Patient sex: M
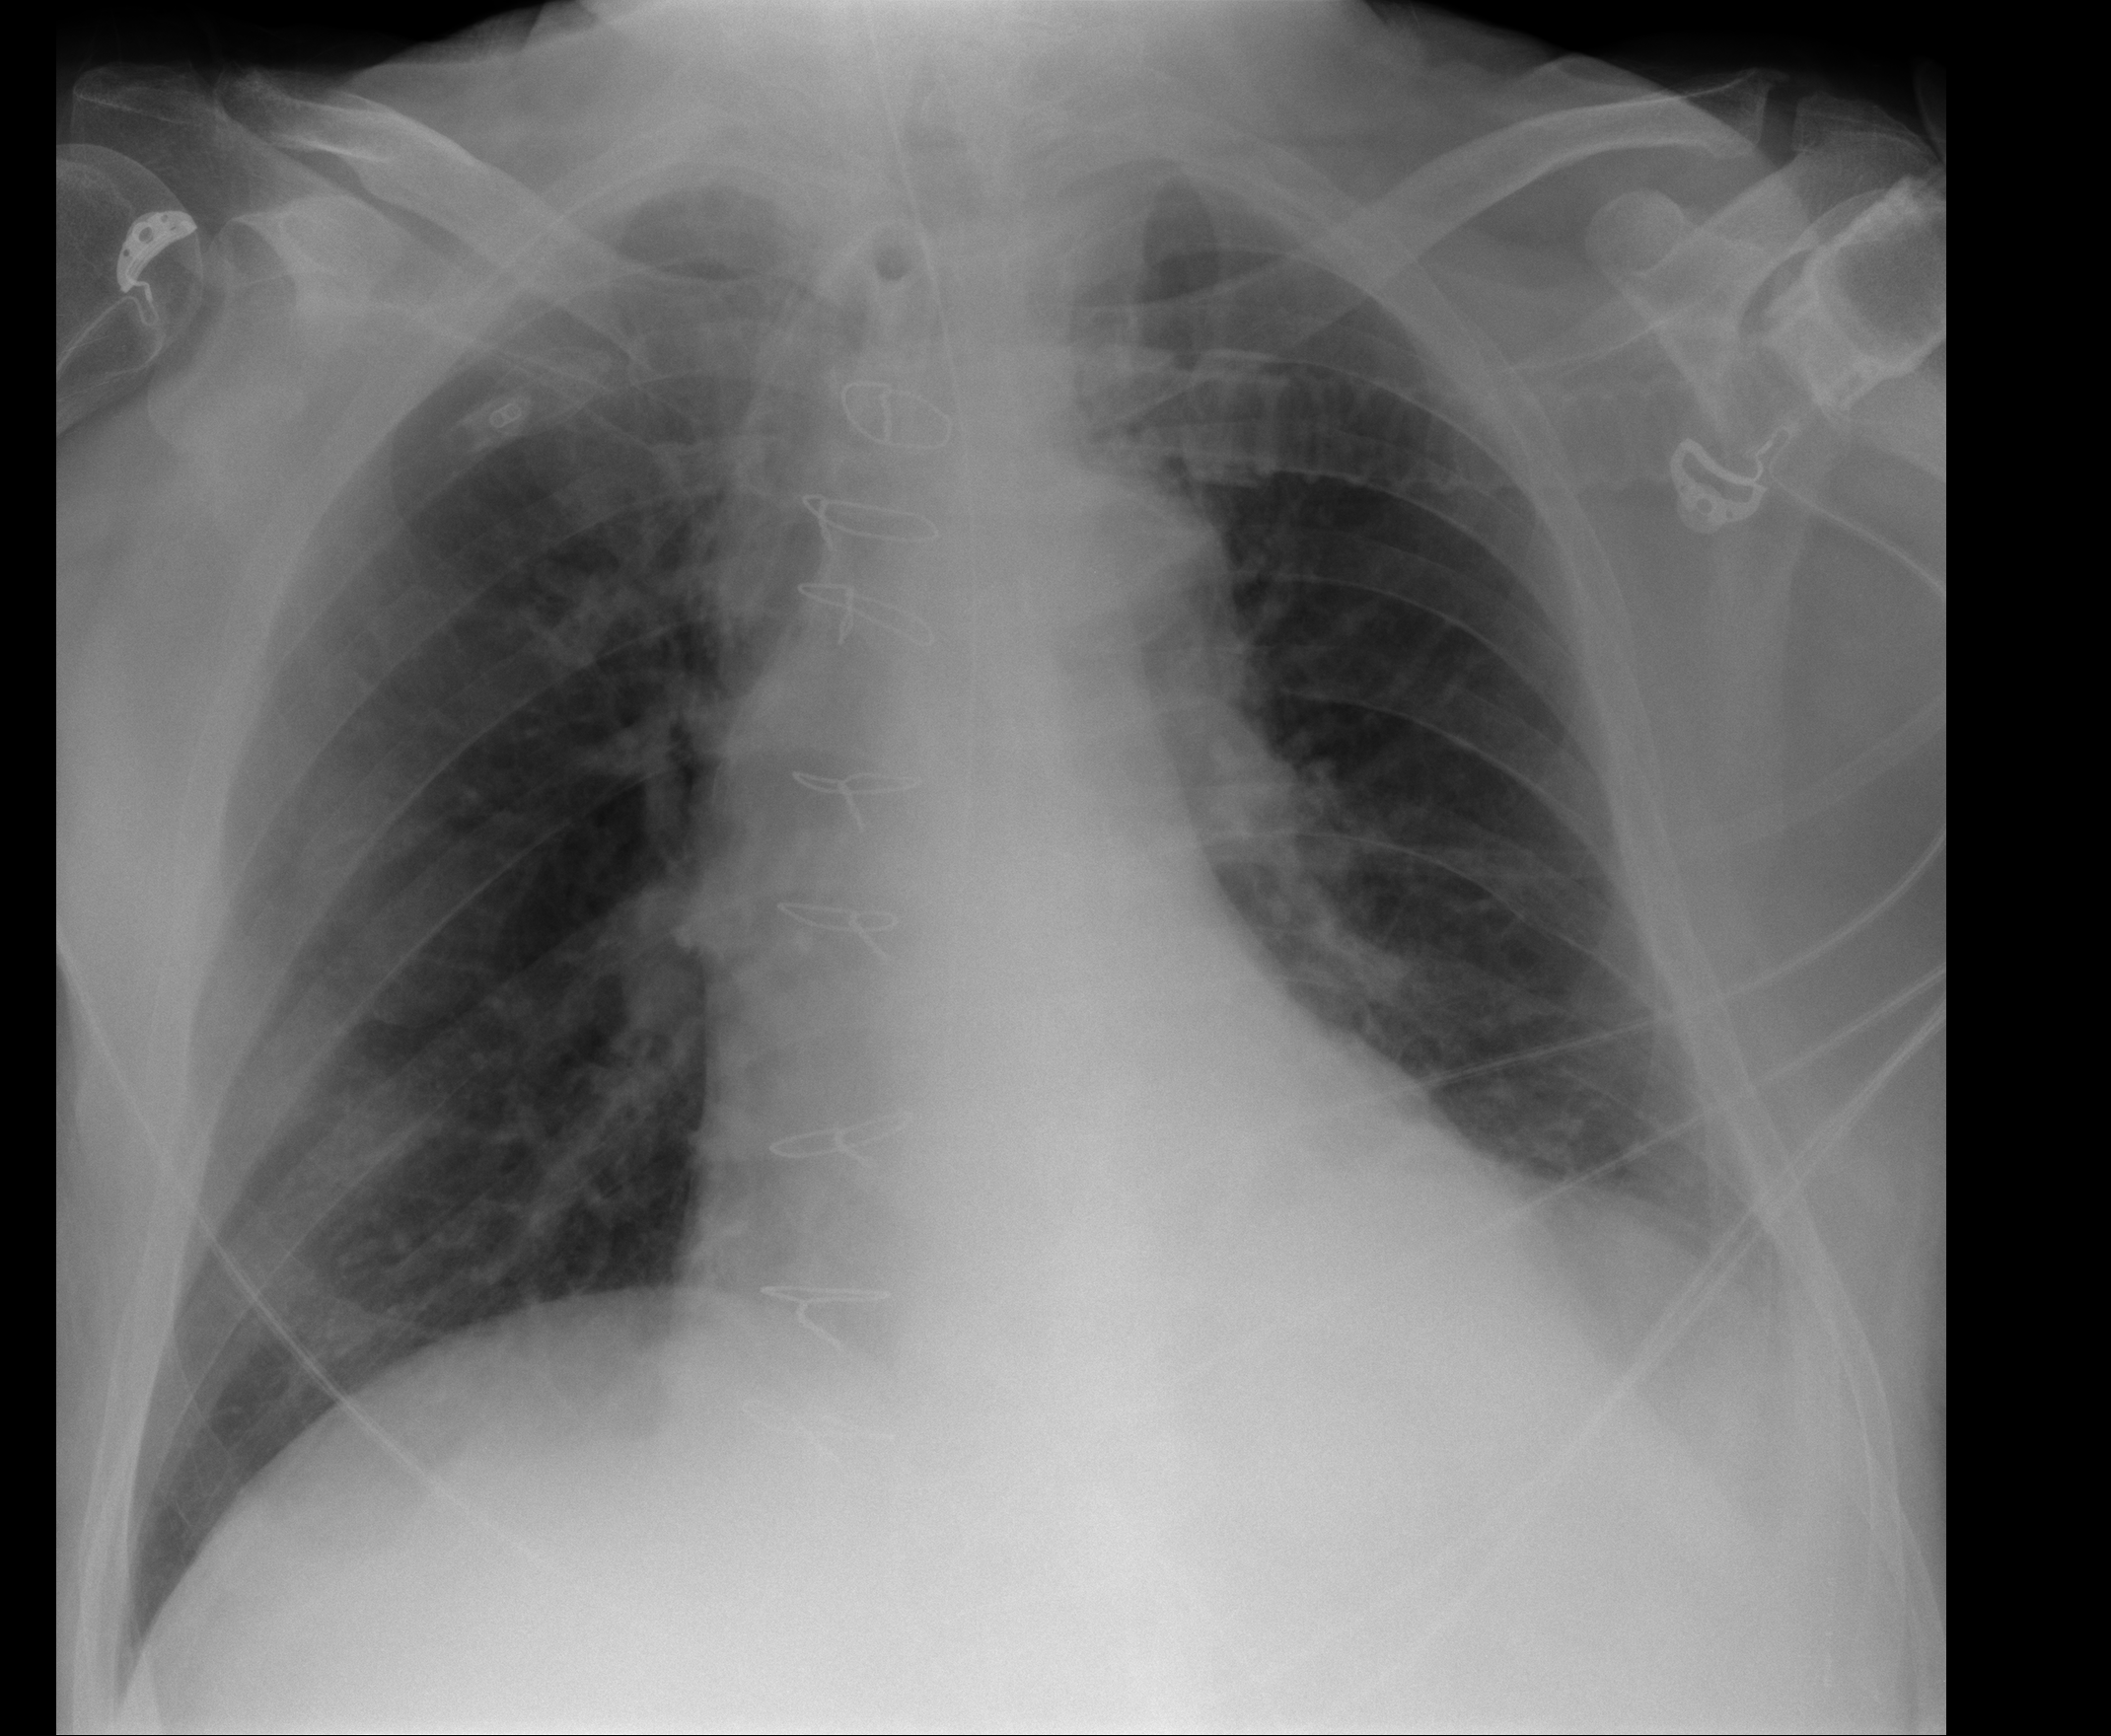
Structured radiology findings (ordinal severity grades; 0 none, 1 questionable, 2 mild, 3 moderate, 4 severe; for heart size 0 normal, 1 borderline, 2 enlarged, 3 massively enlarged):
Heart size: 1
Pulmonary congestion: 2
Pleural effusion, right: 0
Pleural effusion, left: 0
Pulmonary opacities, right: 1
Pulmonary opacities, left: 0
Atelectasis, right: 1
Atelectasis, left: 0